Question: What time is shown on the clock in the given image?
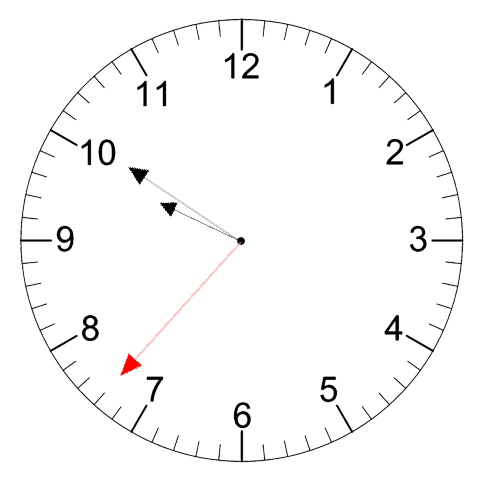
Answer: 09:50:37